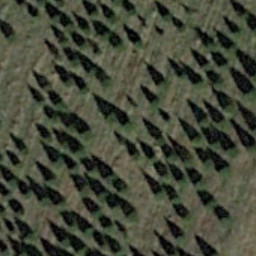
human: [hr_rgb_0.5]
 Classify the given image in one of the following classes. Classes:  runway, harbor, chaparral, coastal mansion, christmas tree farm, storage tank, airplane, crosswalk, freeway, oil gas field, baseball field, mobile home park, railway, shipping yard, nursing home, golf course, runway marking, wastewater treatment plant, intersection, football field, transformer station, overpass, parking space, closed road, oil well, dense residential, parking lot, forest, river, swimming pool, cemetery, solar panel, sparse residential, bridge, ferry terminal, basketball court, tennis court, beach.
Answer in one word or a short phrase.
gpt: christmas tree farm